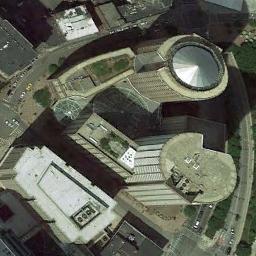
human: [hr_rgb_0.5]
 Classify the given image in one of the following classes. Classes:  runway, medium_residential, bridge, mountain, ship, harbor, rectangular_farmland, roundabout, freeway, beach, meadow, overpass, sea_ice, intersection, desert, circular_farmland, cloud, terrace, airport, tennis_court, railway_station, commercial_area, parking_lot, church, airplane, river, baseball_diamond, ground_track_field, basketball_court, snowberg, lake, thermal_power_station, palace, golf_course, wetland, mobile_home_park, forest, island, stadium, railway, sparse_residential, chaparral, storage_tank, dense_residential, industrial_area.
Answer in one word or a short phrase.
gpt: commercial_area